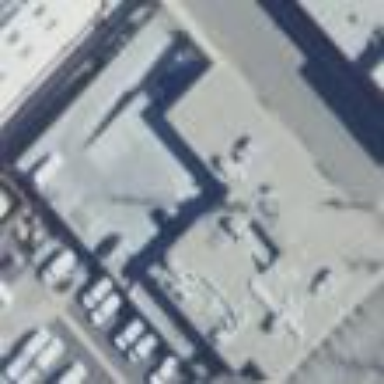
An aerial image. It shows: Commercial building.